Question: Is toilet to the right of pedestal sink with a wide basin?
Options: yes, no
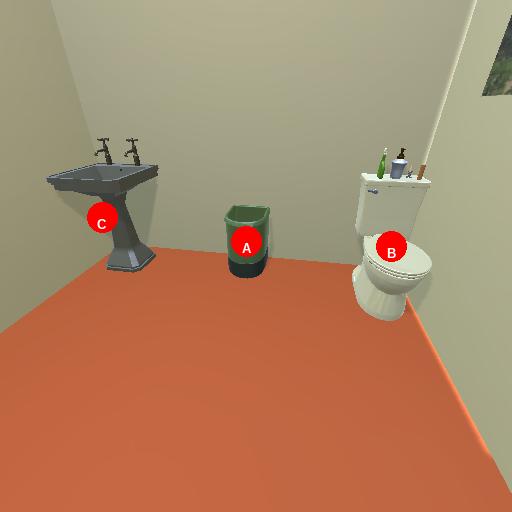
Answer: yes